Question: I want to create a view as shown below

to achieve this I have tried the following:
'''
UIView *myView = [[UIView alloc] init];
imgView.frame = CGRectMake(50, 150, 200, 200);
[self.view addSubview:imgView];
UIBezierPath *maskPath;
maskPath = [UIBezierPath bezierPathWithRoundedRect:myView.bounds
byRoundingCorners:UIRectCornerTopRight
cornerRadii:CGSizeMake(50.0, 50.0)];
CAShapeLayer *maskLayer = [[CAShapeLayer alloc] init];
maskLayer.frame = myView.bounds;
maskLayer.path = maskPath.CGPath;
myView.layer.mask = maskLayer;
'''
but it hasn't worked for me. Could someone help me out?
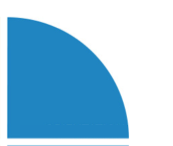
Answer: Pseudo code :
'''
UIView *myView = [[UIView alloc] initWithFrame:CGRectMake(50, 150, 200, 200)];
myView.backgroundColor = [UIColor blueColor];
UIBezierPath *maskPath = [UIBezierPath bezierPathWithRoundedRect:myView.bounds
byRoundingCorners:UIRectCornerAllCorners
cornerRadii:CGSizeMake(CGRectGetWidth(myView.frame), CGRectGetHeight(myView.frame))];
CAShapeLayer *maskLayer = [[CAShapeLayer alloc] init];
maskLayer.frame = myView.bounds;
maskLayer.path = maskPath.CGPath;
myView.layer.mask = maskLayer;
CGRect frame = myView.frame;
CGRect remainder, slice;
CGRectDivide(frame, &slice, &remainder, CGRectGetHeight(frame)/2, CGRectMaxYEdge);
NSLog(@"%@",NSStringFromCGRect(frame));
NSLog(@"%@",NSStringFromCGRect(remainder));
NSLog(@"%@",NSStringFromCGRect(slice));
CGRect remainder2, slice2;
CGRectDivide(remainder, &slice2, &remainder2, CGRectGetWidth(remainder)/2, CGRectMaxXEdge);
NSLog(@"%@",NSStringFromCGRect(remainder));
NSLog(@"%@",NSStringFromCGRect(remainder2));
NSLog(@"%@",NSStringFromCGRect(slice2));
myView.frame = remainder2;
[self.view addSubview:myView];
'''

hopefully y answer is clear ..